Question: Any idea how to achieve the layout indicated in the image below with pure CSS, if the order of the divs in the markup must be as follows?
'''
<body>
<div id="content"></div>
<div id="nav"></div>
<div id="search-results"></div>
</body>
'''

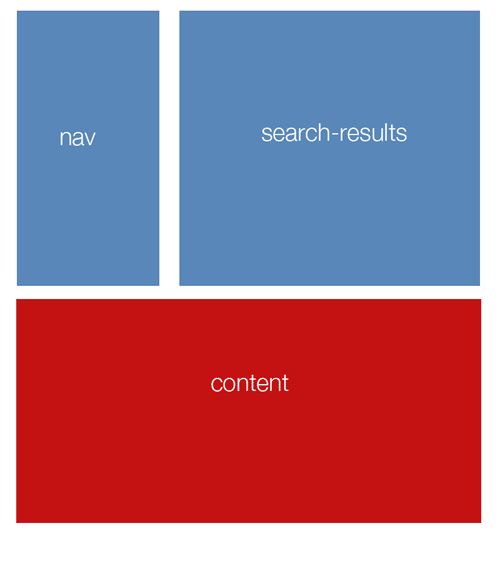
Answer: This technique is taken from the question
<URL>.
It uses CSS table presentation using properties of display: table family to rearrange the presentation order of dom elements.
As said in the above question:
> This works in all modern browsers, and IE8 if you're careful. It does
not work in IE6/7.
'''
<div id="wrapper">
<div id="content-wrapper">
<div id="content">content</div>
</div>
<div id="nav-search-block">
<div id="nav-wrapper">
<div id="nav">nav</div>
</div>
<div id="search-results-wrapper">
<div id="search-results">search-results</div>
</div>
</div>
</div>
'''
'''
#wrapper {
display: table;
width: 100%;
}
#nav-wrapper,
#search-results-wrapper {
float: left;
width: 50%;
}
#nav,
#search-results {
color: #ffffff;
background: #6699ff;
padding: 10px;
margin: 10px;
}
#nav-search-block {
display: table-row-group;
}
#content-wrapper {
display: table-footer-group;
}
#content {
color: #ffffff;
background: #cc0000;
padding: 10px;
margin: 10px;
}
'''
<URL>